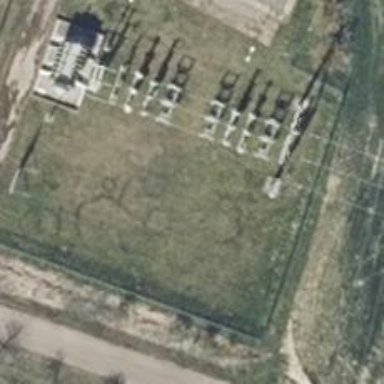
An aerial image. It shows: Power line with three cables.